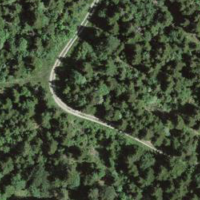
EUNIS habitat code: 44
Species observed at this site:
Cephalanthera longifolia